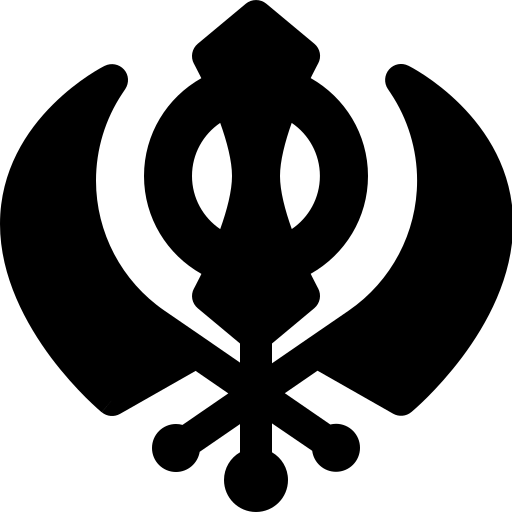
Tags: icon, FontAwesome, fa-icon, solid, khanda